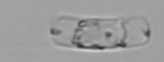
Label: Guinardia_striata